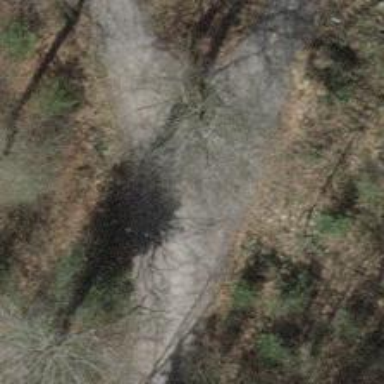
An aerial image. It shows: Gravel track with grade 2 tracktype.